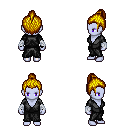
a pixel art fantasy rpg character, female body template, dark elf, purple skin, gray robe, magenta pants, blonde short topknot hairstyle, white cloth bandages, four views (front, back, left, right), 2x2 character sprite sheet, small pixel art, hard edges, no anti-aliasing